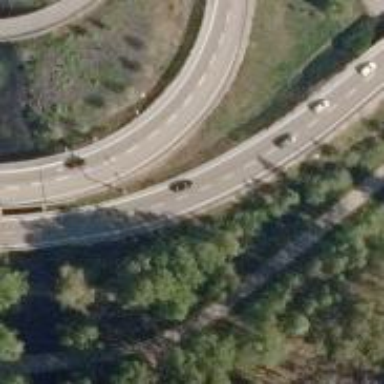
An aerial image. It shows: Asphalt motorway link.